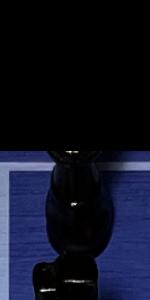
Label: Queen_Black